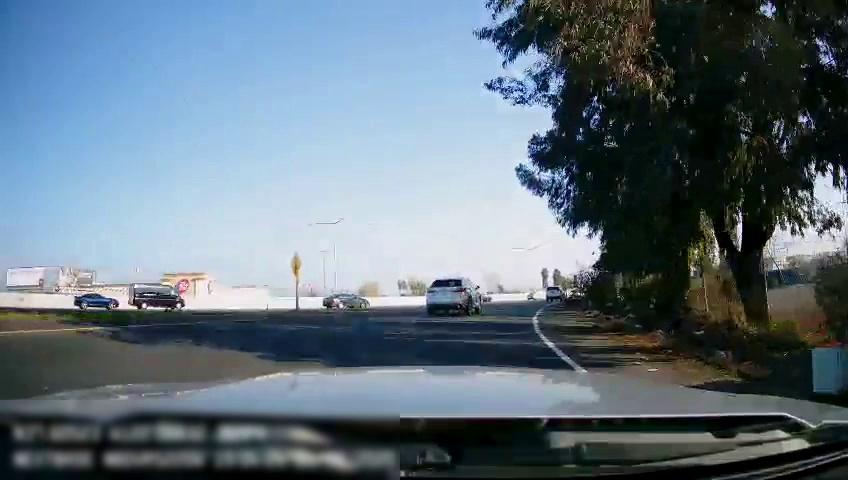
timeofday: Day
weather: Sunny
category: Drivable Space
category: Vehicles | SUV
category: Vehicles | SUV
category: Vehicles | Car
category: Vehicles | Car
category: Vehicles | Car
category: Vehicles | SUV
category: Vehicles | Car
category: Lanes | Current Lane
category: Lanes | Alternate Lane
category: Traffic | Signs